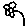
Label: flower